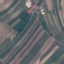
Label: PermanentCrop